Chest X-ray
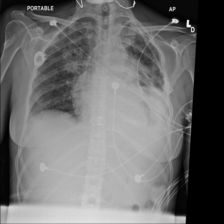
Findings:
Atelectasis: negative
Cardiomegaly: negative
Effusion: negative
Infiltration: positive
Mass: negative
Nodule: negative
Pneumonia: negative
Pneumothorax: negative
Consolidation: negative
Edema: negative
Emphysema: negative
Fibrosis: negative
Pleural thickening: negative
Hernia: negative